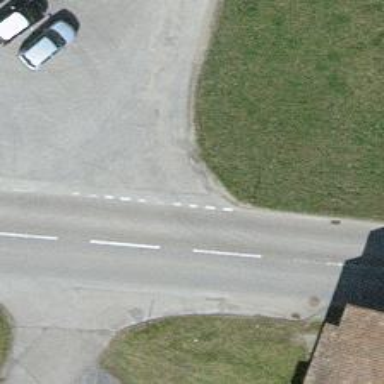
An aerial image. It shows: Bus stop with platform for public transport.